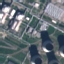
Land use / land cover: Industrial